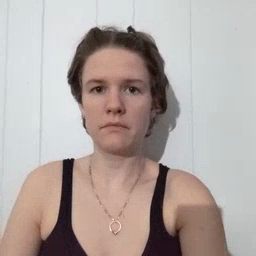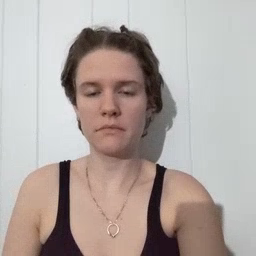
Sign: hide